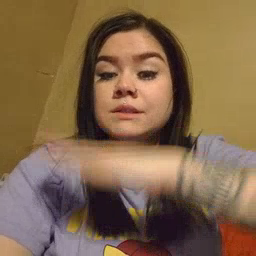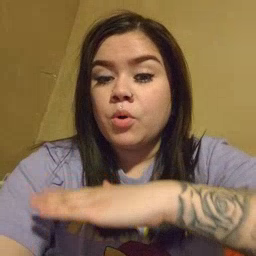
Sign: table